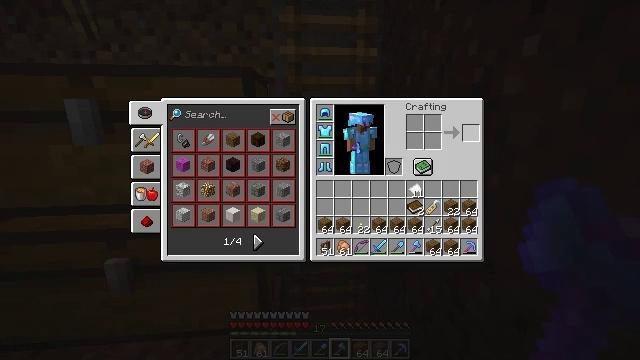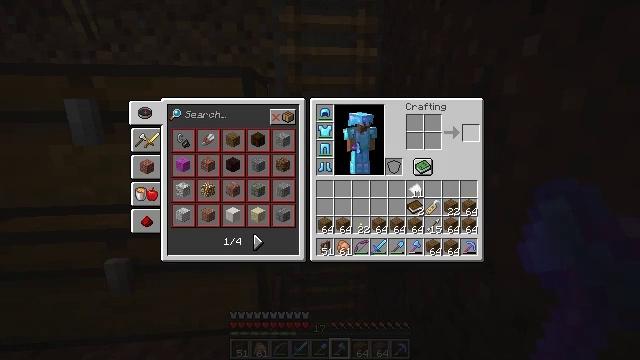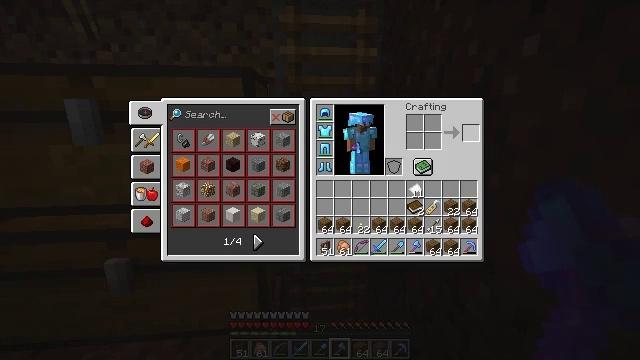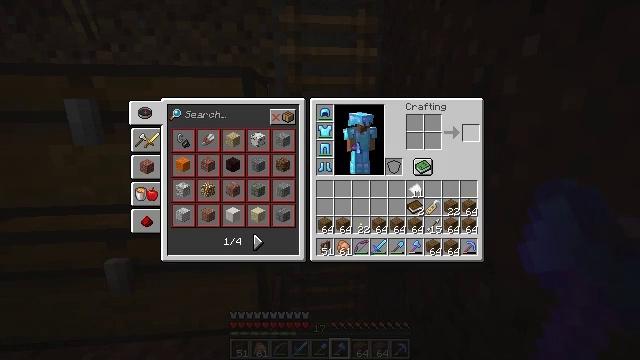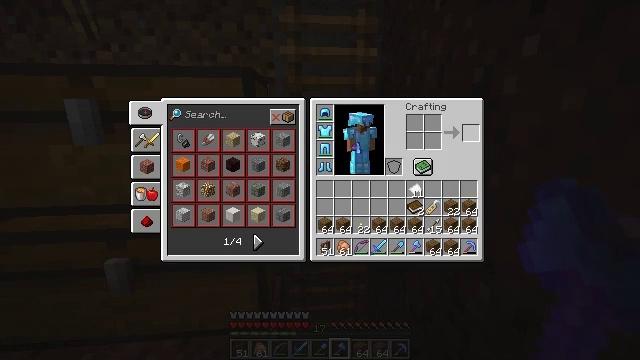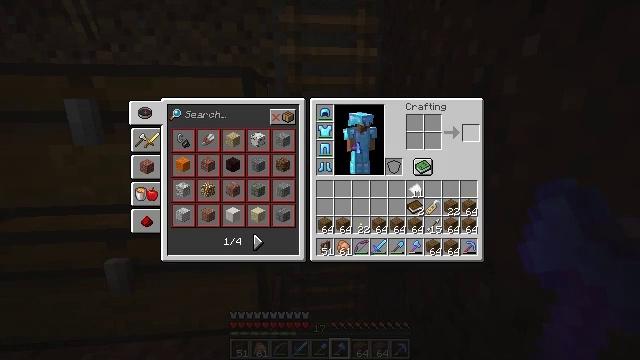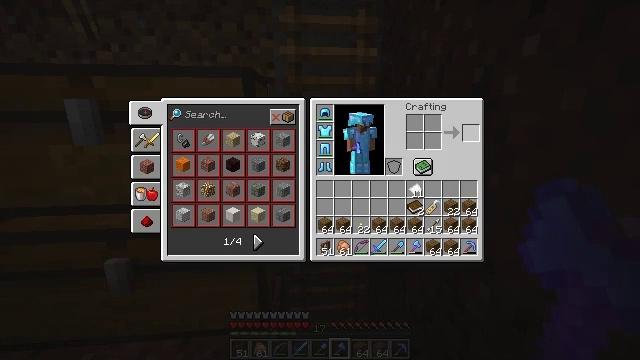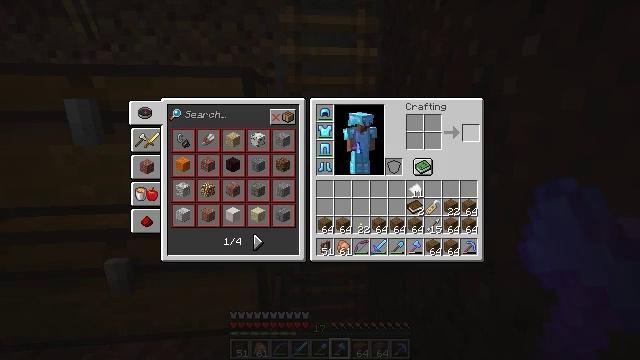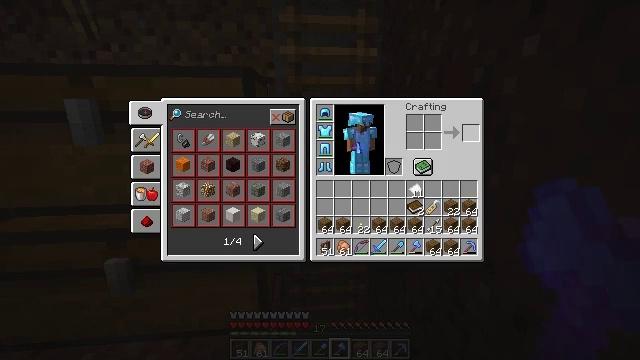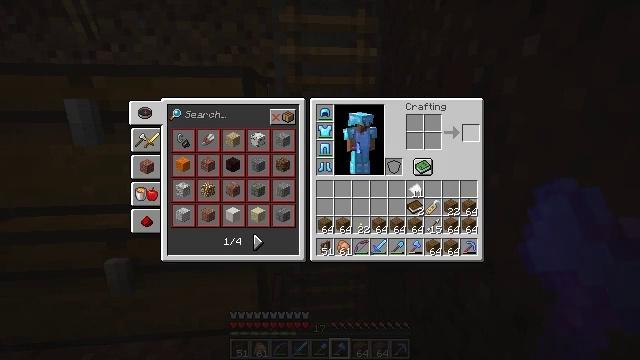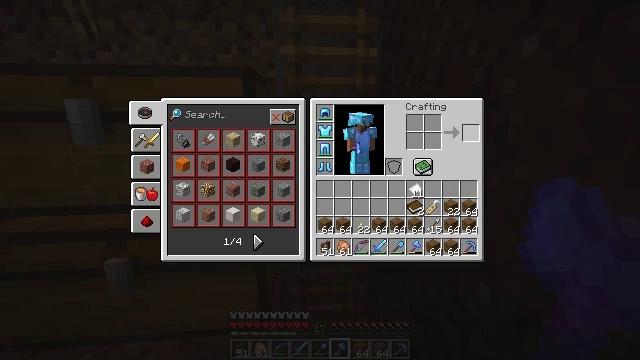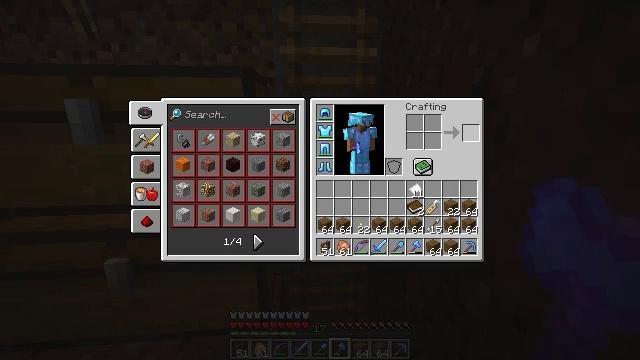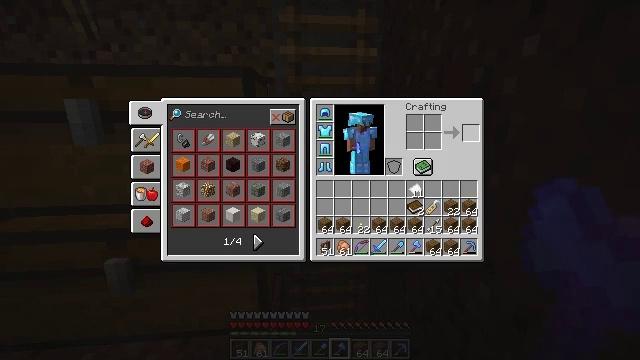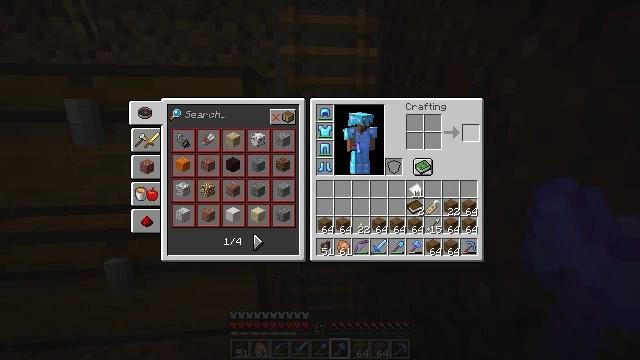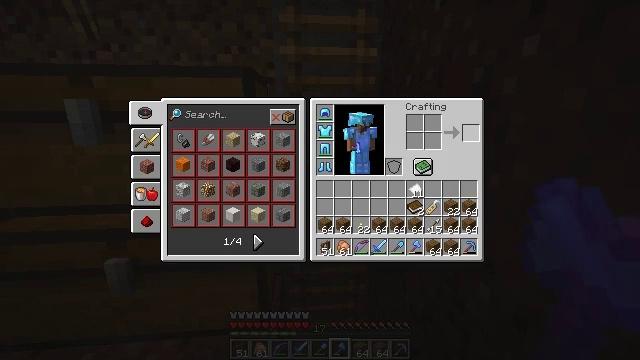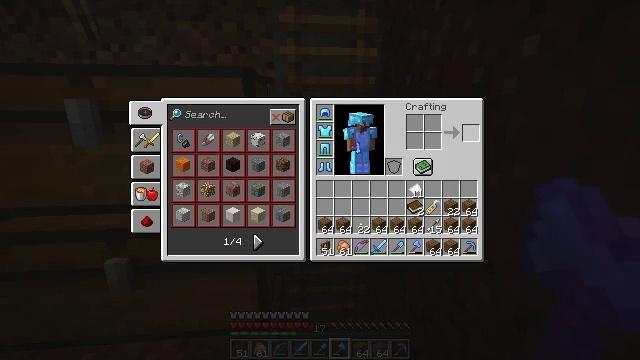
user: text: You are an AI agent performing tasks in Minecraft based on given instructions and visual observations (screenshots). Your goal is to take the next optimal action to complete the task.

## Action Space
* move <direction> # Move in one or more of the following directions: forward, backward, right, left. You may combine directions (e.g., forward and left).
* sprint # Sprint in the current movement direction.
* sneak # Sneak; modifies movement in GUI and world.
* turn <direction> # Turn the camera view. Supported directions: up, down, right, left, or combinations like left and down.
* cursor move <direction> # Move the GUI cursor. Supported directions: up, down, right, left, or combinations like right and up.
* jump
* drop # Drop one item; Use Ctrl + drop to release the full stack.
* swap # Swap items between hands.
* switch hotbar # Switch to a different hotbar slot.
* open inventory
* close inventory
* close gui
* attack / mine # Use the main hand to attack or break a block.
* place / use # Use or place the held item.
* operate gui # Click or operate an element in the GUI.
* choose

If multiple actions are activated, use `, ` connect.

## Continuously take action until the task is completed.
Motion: motion action
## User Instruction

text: Attack the spruce fence to dismantle it.
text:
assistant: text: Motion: no_op
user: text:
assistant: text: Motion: no_op
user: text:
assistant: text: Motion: no_op
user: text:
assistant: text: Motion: no_op
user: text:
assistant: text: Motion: no_op
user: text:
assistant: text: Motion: no_op
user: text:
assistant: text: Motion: no_op
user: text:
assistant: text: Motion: no_op
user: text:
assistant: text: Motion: no_op
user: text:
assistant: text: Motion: no_op
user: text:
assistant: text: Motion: no_op
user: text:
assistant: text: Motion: no_op
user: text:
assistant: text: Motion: no_op
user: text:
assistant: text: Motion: no_op
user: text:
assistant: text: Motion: no_op
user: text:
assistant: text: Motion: no_op
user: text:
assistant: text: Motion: no_op
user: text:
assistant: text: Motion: no_op
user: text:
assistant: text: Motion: no_op
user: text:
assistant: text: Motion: no_op
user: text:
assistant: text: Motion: no_op
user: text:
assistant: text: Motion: no_op
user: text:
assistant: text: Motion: no_op
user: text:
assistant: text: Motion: no_op
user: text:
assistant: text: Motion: no_op
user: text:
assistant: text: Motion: no_op
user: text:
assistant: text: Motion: no_op
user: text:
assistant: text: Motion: no_op
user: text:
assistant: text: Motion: no_op
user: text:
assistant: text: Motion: no_op